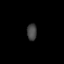
Tissue: prostate
Cell type: T cells
Senescence score: 0.7493
Nuclear area (px): 158
Mean DAPI intensity: 69.082